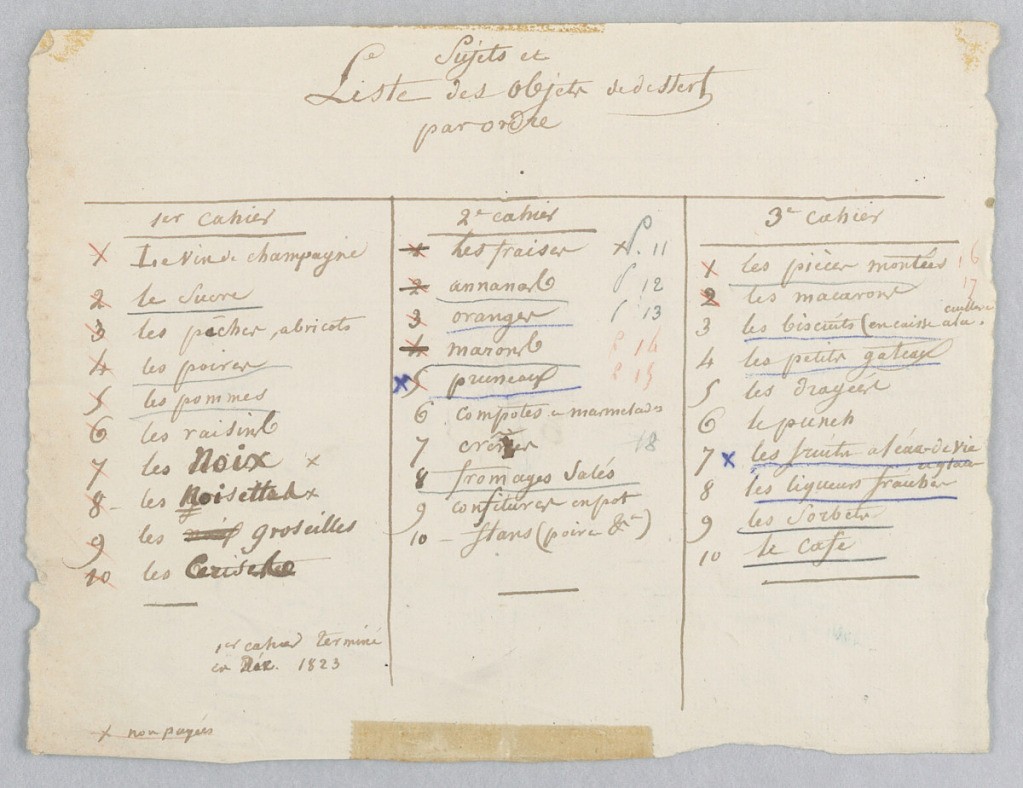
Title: Sujets et Liste des Objets de Dessert par ordre (List of Subjects for the Service on the Theme of Desserts by Order)
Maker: Jean Charles Develly, French, 1783 - 1849
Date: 1819–20
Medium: Pen and brown ink, red crayon on cream laid paper
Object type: Drawing
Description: List, in three columns, of subjects for designs on the theme of different desserts.  Verso:  design of plate with a central roundel of two roughly sketched figures and a rim decorated with seven empty roundels.